Question: I want to bring Checkbox before item name which are normally after the item name.
Refer below image for more description.

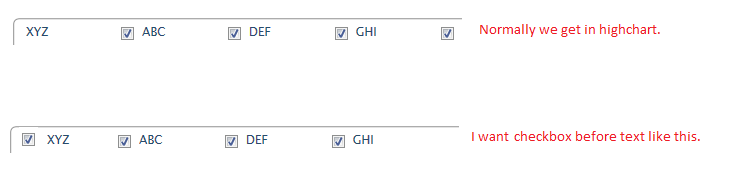
Answer: By default it's not supported, but you can use simple workaround for this, see: <URL>
'''
$('#container').highcharts({
chart: {
events: {
load: function() {
var chart = this;
$.each(chart.legend.allItems, function(i, item){
var $check = $(item.checkbox),
left = parseFloat($check.css('left')),
label = item.legendItem,
static = 30;
$check.css({
left: (left - label.bBox.width - static) + 'px'
});
});
}
}
},
xAxis: {
categories: ['Jan', 'Feb', 'Mar', 'Apr', 'May', 'Jun', 'Jul', 'Aug', 'Sep', 'Oct', 'Nov', 'Dec']
},
plotOptions: {
series: {
marker: {
enabled: false
},
allowPointSelect: true,
showCheckbox: true
}
},
legend: {
symbolPadding: 20,
symbolWidth: 0
},
series: [{
name: 's 1',
data: [29.9, 71.5, 106.4, 129.2, 144.0, 176.0, 135.6, 148.5, 216.4, 194.1, 95.6, 54.4]
},{
name: 'another name',
data: [29.9, 71.5, 106.4, 129.2, 144.0, 176.0, 135.6, 148.5, 216.4, 194.1, 95.6, 54.4].sort(function(a,b) { return a - b; })
}]
});
'''
Another solution, more universal is to wrap 'positionCheckboxes' function. For example:
'''
(function (H) {
H.wrap(H.Legend.prototype, 'positionCheckboxes', function (p, scrollOffset) {
var alignAttr = this.group.alignAttr,
translateY,
clipHeight = this.clipHeight || this.legendHeight;
if (alignAttr) {
translateY = alignAttr.translateY;
H.each(this.allItems, function (item) {
var checkbox = item.checkbox,
bBox = item.legendItem.bBox,
top;
if (checkbox) {
top = (translateY + checkbox.y + (scrollOffset || 0) + 3);
H.css(checkbox, {
left: (alignAttr.translateX + item.checkboxOffset + checkbox.x - 60 - bBox.width) + 'px',
top: top + 'px',
display: top > translateY - 6 && top < translateY + clipHeight - 6 ? '' : 'none'
});
}
});
}
});
})(Highcharts);
'''
And demo: <URL>